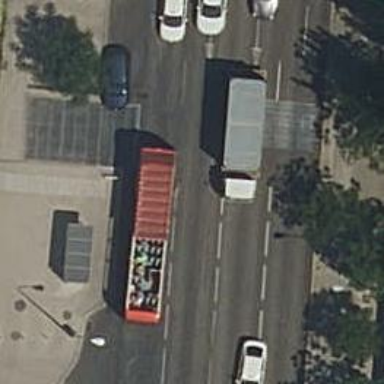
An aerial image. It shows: Bus stop with sheltered platform for public transport.